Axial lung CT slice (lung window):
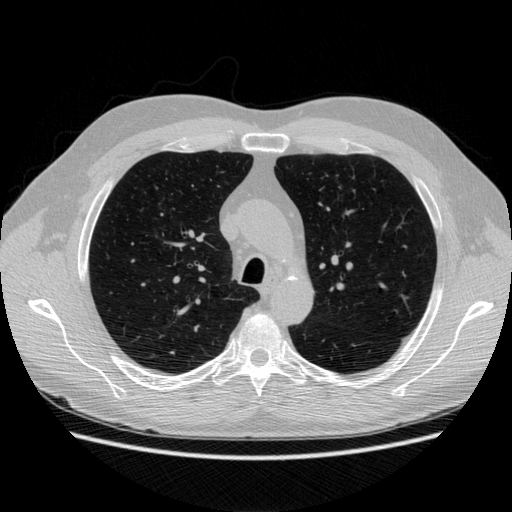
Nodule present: no